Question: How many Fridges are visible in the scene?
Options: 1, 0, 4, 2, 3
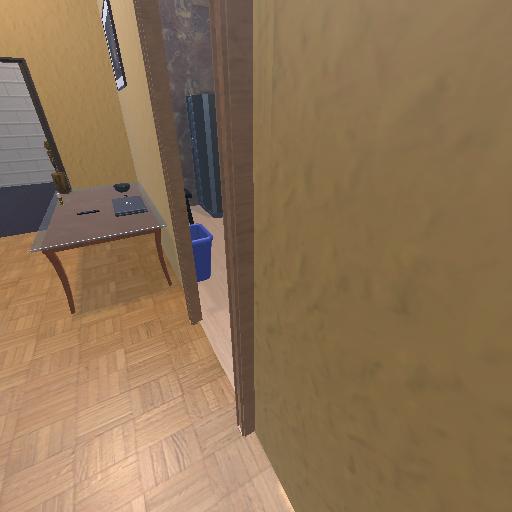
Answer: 1